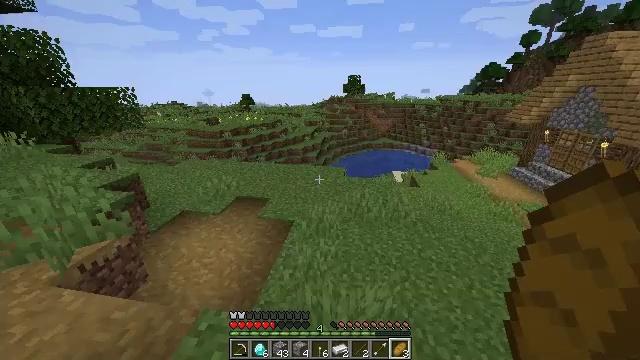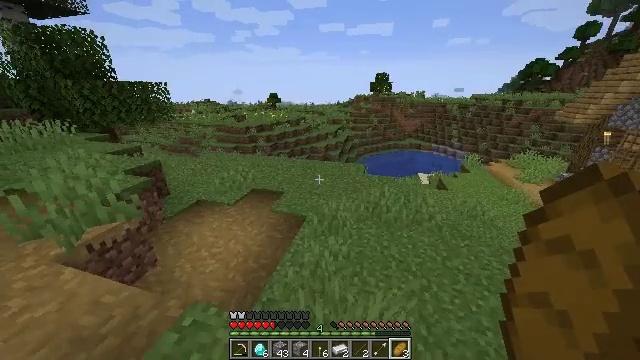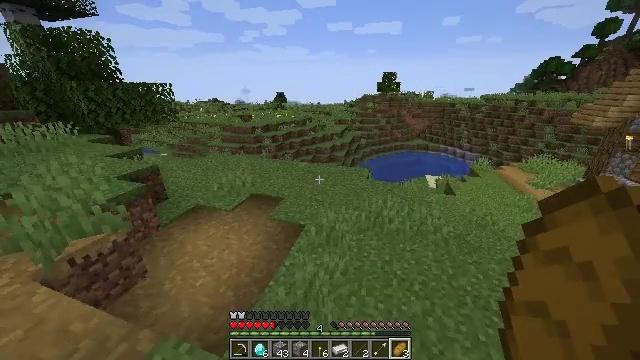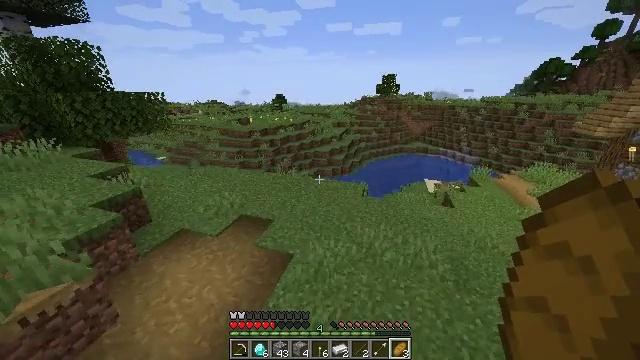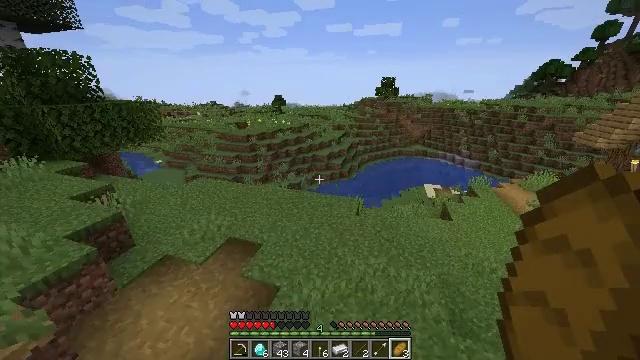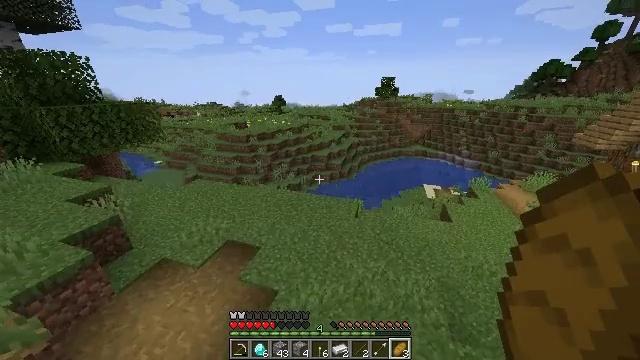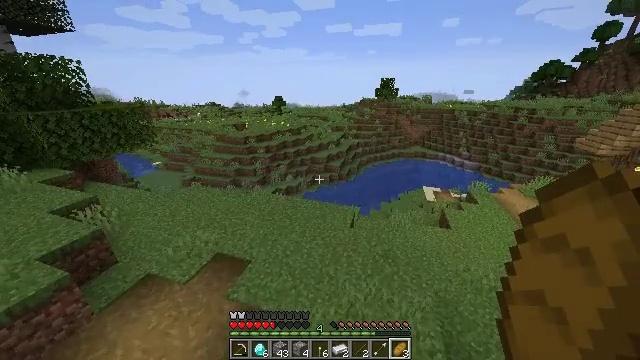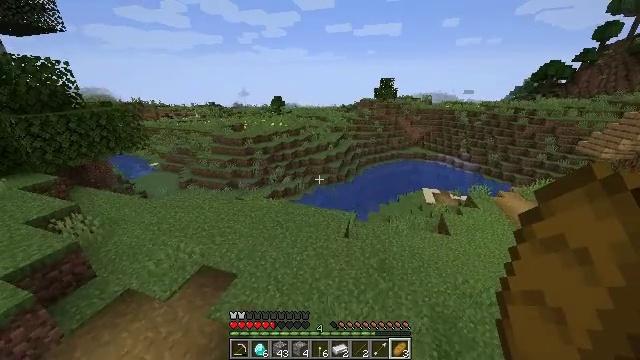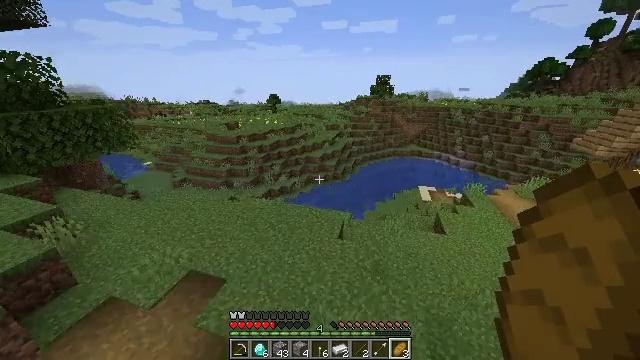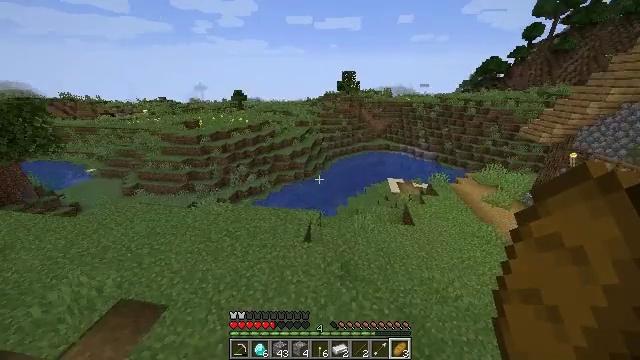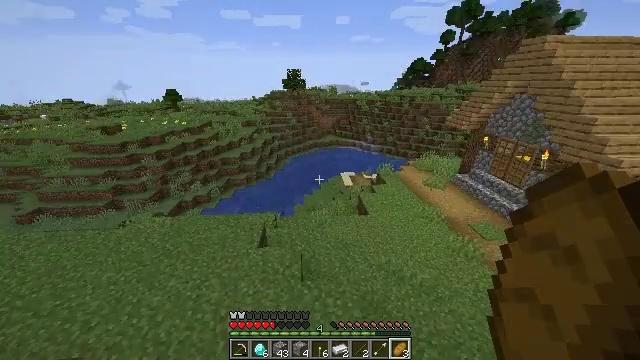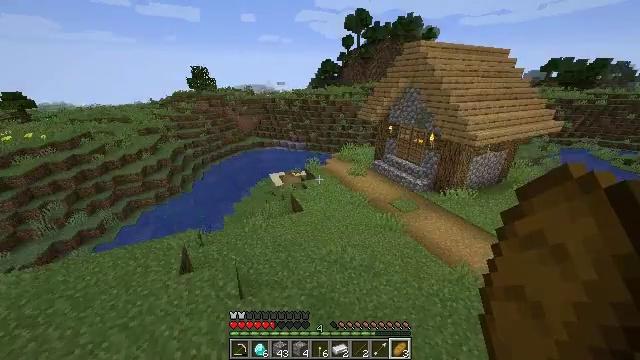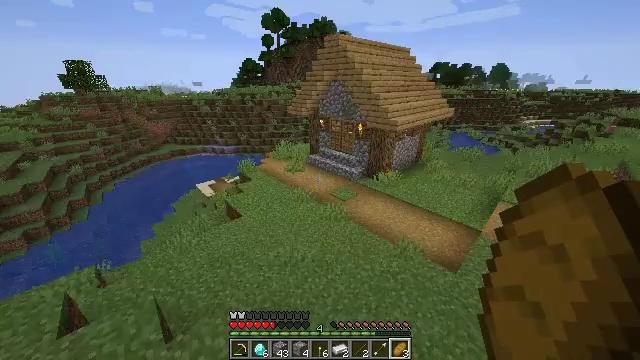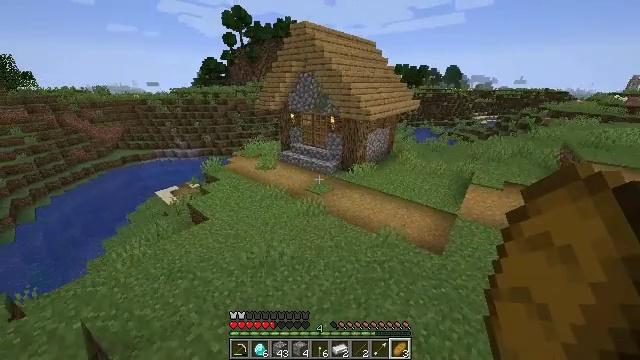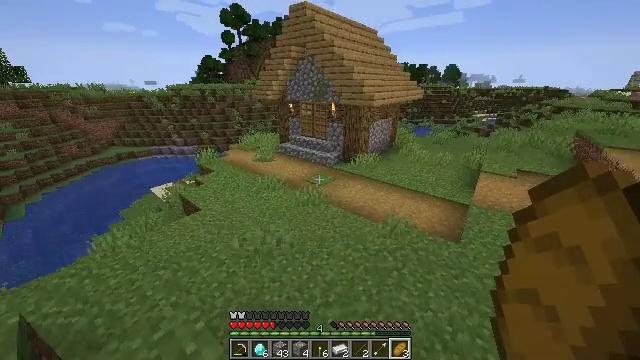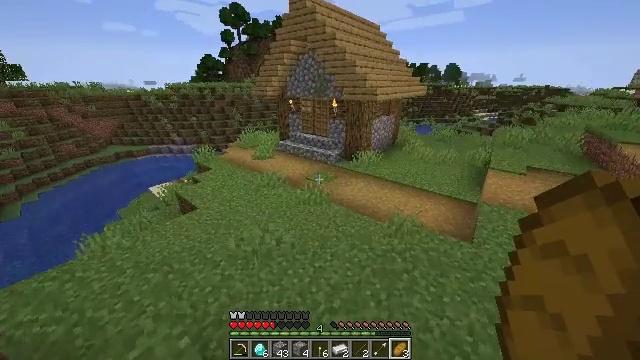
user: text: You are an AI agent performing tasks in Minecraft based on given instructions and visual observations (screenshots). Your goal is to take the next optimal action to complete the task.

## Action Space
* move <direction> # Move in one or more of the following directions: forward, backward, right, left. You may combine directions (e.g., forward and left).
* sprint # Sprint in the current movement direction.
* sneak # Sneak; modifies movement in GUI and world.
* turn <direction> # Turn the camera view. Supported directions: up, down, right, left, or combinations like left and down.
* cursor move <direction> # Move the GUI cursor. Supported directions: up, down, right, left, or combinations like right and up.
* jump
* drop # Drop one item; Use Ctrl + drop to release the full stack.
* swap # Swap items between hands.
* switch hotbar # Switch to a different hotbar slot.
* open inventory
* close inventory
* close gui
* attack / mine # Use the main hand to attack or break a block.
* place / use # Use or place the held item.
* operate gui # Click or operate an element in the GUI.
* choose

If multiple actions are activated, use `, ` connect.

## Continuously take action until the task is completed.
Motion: motion action
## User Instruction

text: Dig up carrots from the soil.
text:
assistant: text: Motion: move forward and move right, sprint, turn left, jump
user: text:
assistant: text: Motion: move forward and move right, sprint, turn left, jump
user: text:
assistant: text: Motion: move forward and move right, sprint, jump
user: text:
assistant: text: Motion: move forward and move right, sprint, jump
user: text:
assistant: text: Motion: move forward and move right, sprint, jump
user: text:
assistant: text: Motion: move forward and move right, sprint, jump
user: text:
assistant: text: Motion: move forward and move right, sprint, jump
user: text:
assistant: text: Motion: move forward and move right, sprint, jump
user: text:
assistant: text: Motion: move forward and move right, sprint, turn right, jump
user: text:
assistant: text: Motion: move forward and move right, sprint, turn right, jump
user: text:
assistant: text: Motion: move forward and move right, sprint, turn right, jump
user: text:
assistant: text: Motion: move forward and move right, sprint, turn right, jump
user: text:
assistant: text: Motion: move forward and move right, sprint, turn right, jump
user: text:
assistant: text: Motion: move forward and move right, sprint, jump
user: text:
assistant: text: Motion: move forward, sprint, jump
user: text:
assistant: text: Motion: move forward, sprint, jump
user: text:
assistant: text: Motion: move forward, sprint, jump
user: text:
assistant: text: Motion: move forward, sprint, jump
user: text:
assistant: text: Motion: move forward, sprint, jump
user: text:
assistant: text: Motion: move forward, sprint, jump
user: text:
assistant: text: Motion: move forward, sprint, jump
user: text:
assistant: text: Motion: move forward, sprint, jump
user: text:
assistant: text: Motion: move forward, sprint, jump
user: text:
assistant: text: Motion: move forward, sprint, jump
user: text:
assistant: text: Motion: move forward, sprint, jump
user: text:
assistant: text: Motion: move forward, sprint, jump
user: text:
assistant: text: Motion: move forward, sprint, jump
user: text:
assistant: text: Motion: move forward, sprint, jump
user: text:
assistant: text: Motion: move forward, sprint, jump
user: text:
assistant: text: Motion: move forward, sprint, jump